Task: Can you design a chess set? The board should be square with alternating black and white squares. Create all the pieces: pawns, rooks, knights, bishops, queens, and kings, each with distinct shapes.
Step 3181:
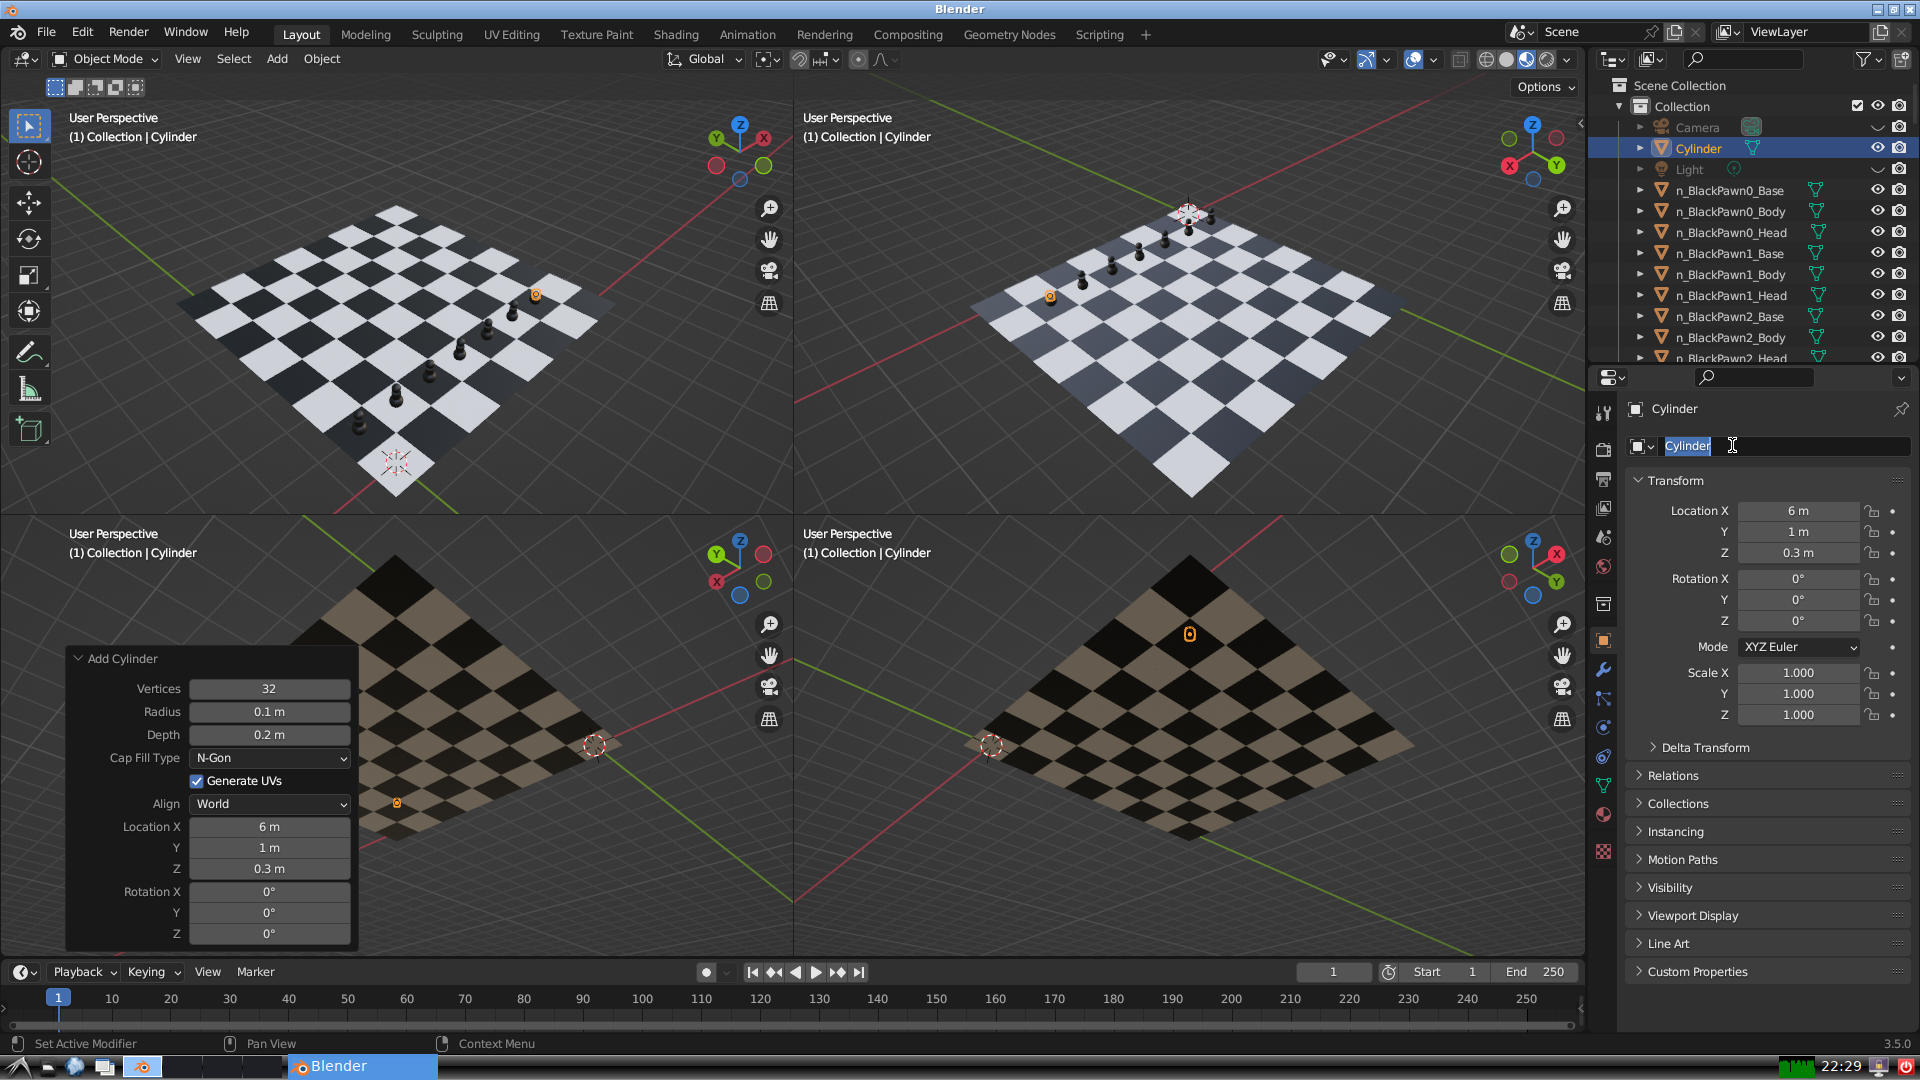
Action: input_text: n_BlackPawn6_Body